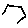
Label: hexagon